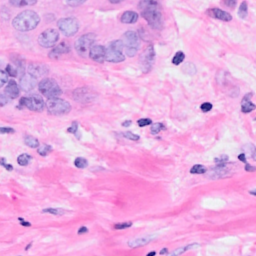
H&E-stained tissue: Breast